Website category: book
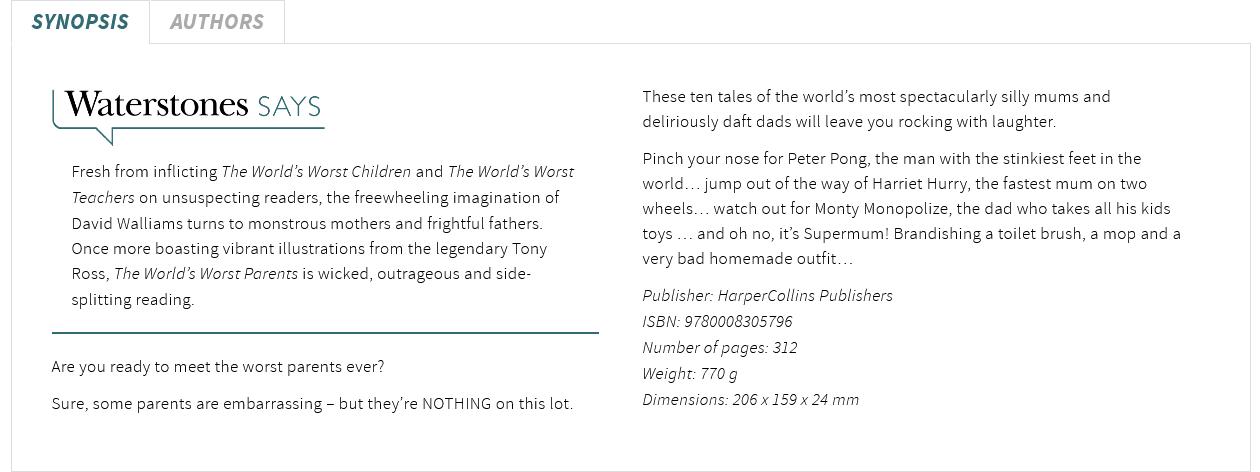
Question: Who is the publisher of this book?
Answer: HarperCollins Publishers

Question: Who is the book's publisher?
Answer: HarperCollins Publishers

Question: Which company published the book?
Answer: HarperCollins Publishers

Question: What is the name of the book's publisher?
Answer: HarperCollins Publishers

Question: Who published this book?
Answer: HarperCollins Publishers

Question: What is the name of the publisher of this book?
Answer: HarperCollins Publishers

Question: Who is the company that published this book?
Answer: HarperCollins Publishers

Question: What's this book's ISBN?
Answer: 9780008305796

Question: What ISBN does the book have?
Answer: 9780008305796

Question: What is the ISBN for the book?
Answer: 9780008305796

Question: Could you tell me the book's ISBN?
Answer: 9780008305796

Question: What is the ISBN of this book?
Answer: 9780008305796

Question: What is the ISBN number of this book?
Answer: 9780008305796

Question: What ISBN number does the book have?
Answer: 9780008305796

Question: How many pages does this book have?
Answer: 312

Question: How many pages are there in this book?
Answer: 312

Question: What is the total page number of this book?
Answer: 312

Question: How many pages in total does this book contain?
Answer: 312

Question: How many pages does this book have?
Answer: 312

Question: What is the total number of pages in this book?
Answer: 312

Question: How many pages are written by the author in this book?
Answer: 312

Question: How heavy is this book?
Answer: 770 g

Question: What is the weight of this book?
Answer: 770 g

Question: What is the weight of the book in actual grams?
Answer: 770 g

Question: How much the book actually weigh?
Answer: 770 g

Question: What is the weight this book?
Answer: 770 g

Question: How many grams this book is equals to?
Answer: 770 g

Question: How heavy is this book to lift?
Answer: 770 g

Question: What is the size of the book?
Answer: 206 x 159 x 24 mm

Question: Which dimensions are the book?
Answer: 206 x 159 x 24 mm

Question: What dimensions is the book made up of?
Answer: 206 x 159 x 24 mm

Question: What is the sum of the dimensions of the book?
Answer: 206 x 159 x 24 mm

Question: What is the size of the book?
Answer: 206 x 159 x 24 mm

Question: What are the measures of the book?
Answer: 206 x 159 x 24 mm

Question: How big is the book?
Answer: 206 x 159 x 24 mm